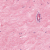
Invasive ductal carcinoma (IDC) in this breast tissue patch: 0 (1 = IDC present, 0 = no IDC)